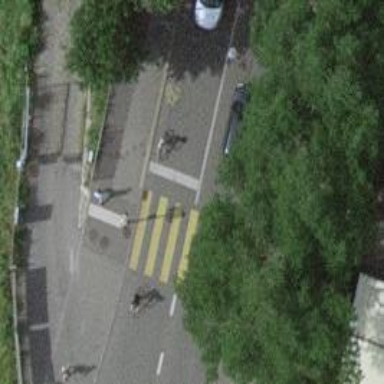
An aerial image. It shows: Crossing with traffic signals and zebra markings.